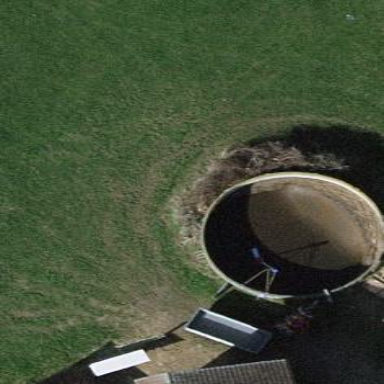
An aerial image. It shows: Storage tank which is man-made.